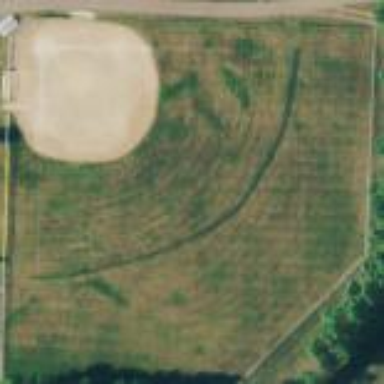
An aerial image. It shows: Baseball pitch for leisure land.